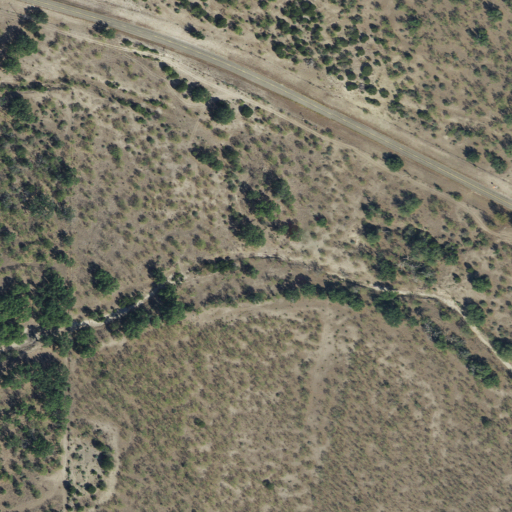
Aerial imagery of valley in Texas named Franklin Draw containing shrub and open development